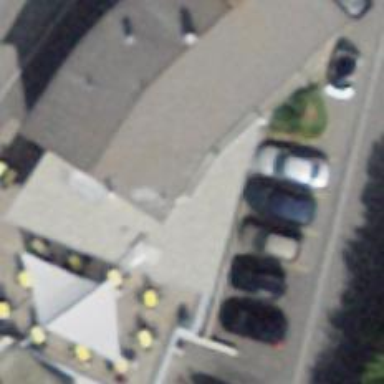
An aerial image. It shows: Restaurant.